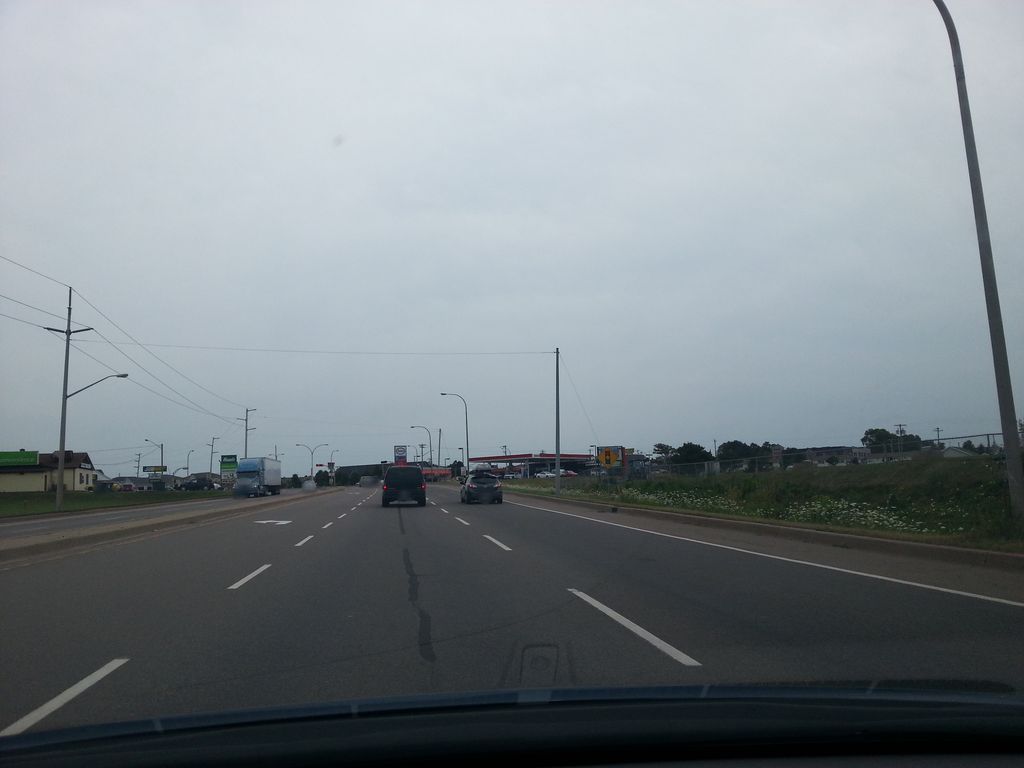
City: charlottetown